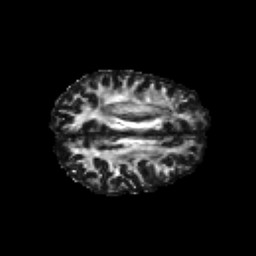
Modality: FA
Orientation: axial
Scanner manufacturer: siemens
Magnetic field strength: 3 T
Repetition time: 6.8 s
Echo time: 0.093 s